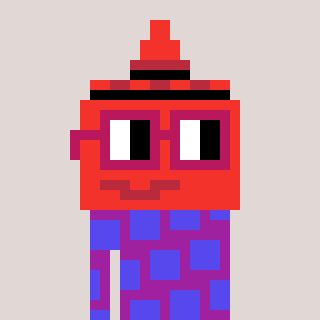
a pixel art character with square dark red glasses, a ketchup-shaped head and a magenta-colored body on a warm background